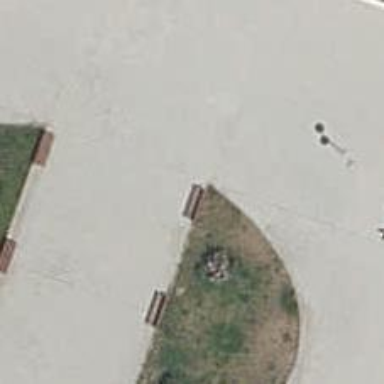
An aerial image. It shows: Bench.